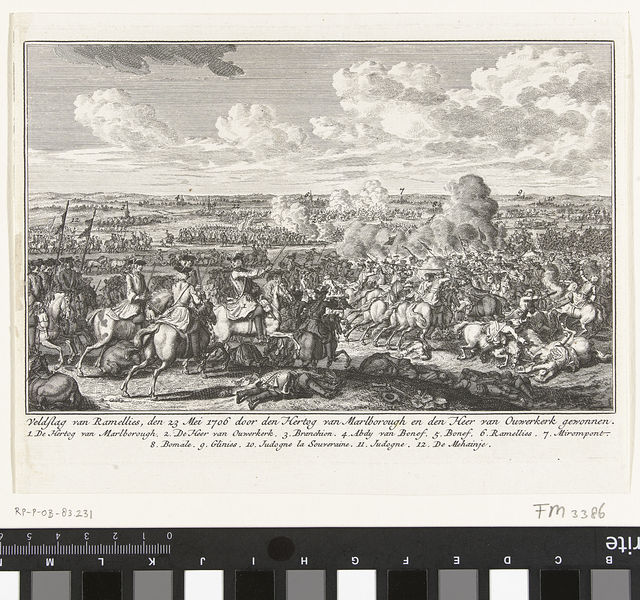
Titel: Slag bij Ramillies
Künstler: Adolf van der Laan
Standort: Amsterdam
Institution: Rijksmuseum
Schlagwörter: himmel, kampf, wolken, landschaft, horizont, rauch, pferde, reiter, fahnen, krieg, schlacht, fight, hat, men, people, soldiers, sword, swords, white, black, grey, zahlen, druck, waffen, feather, smoke, cloud, clouds, fighting, horses, man, sky, field, german, death, uniform, america, army, etching, battle, revolution, writing, dead, flag, flags, engraving, war, fire, dutch, humans, text, gun, guns, copper, riders, bomb, cavalry, explosions, battlefield, skies, ramellies, 1706